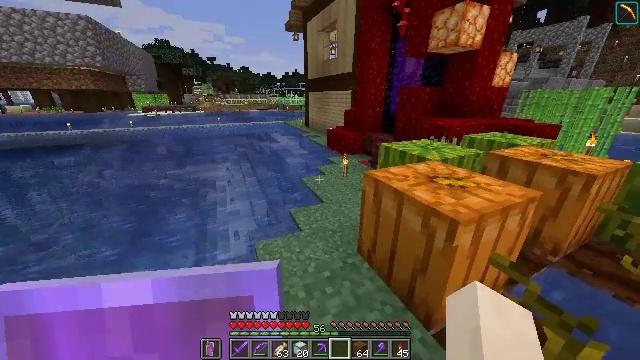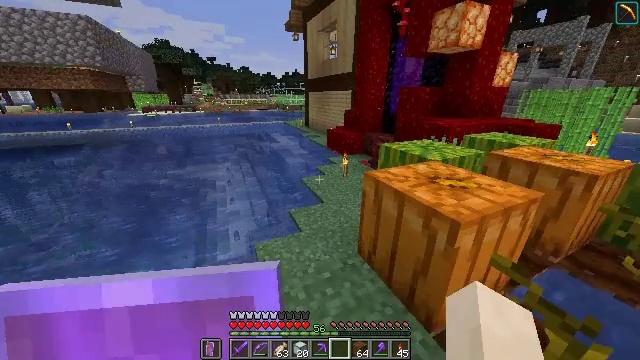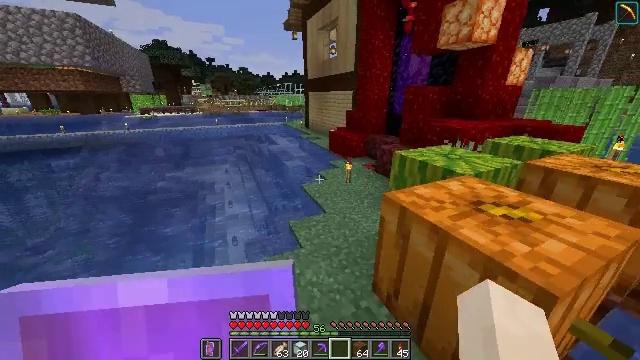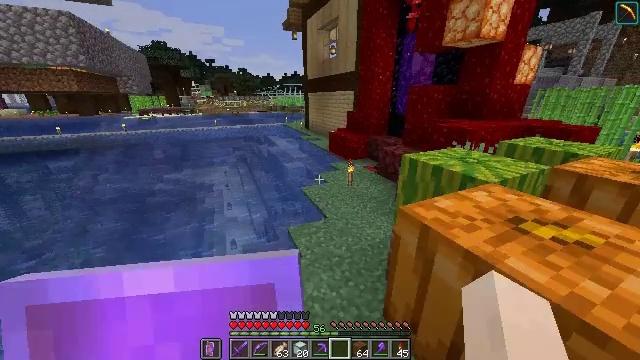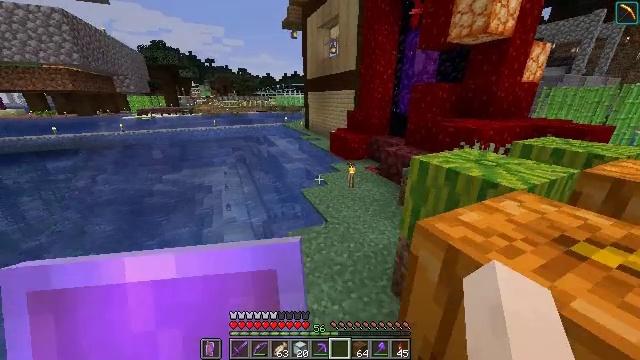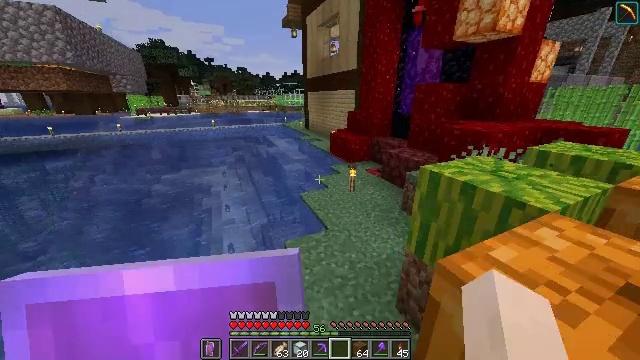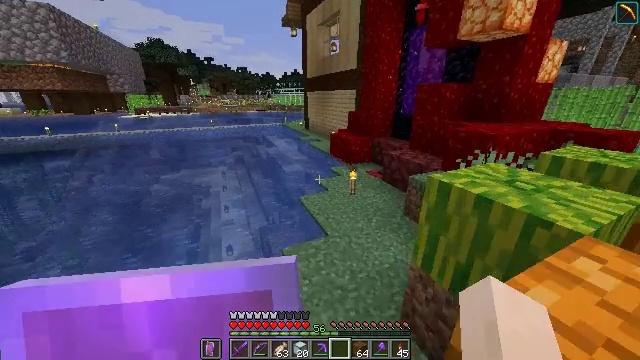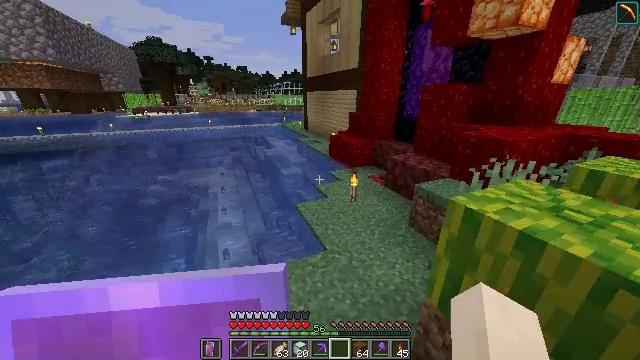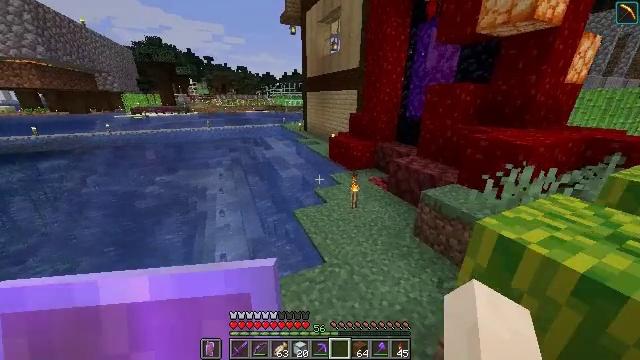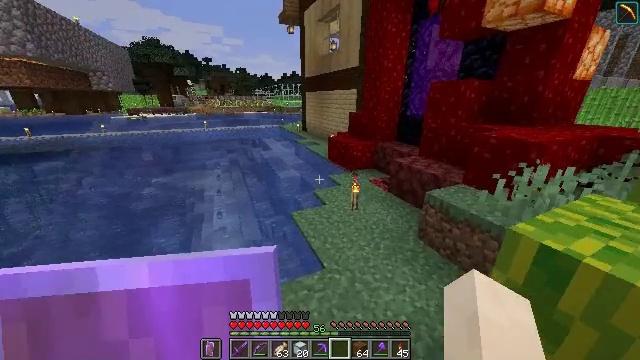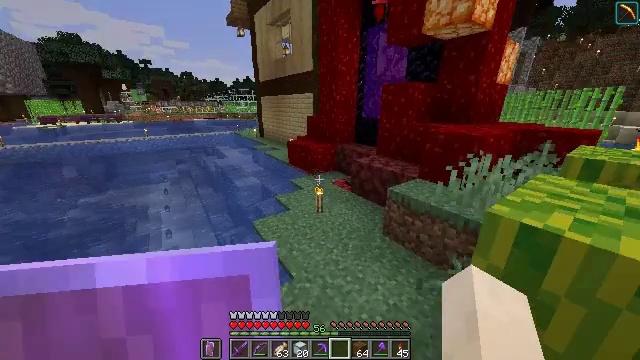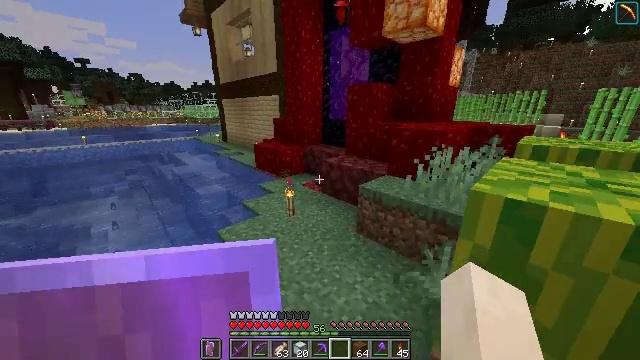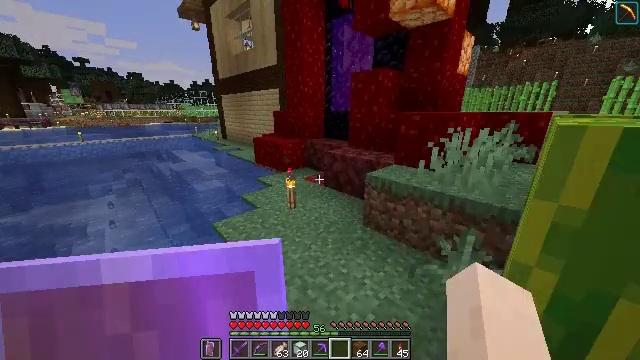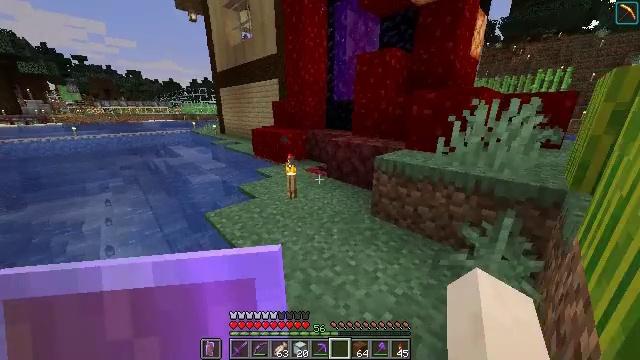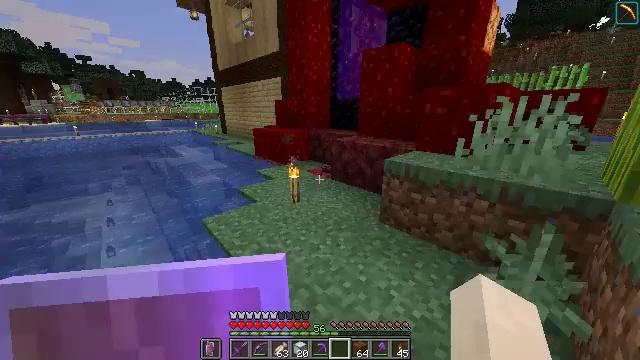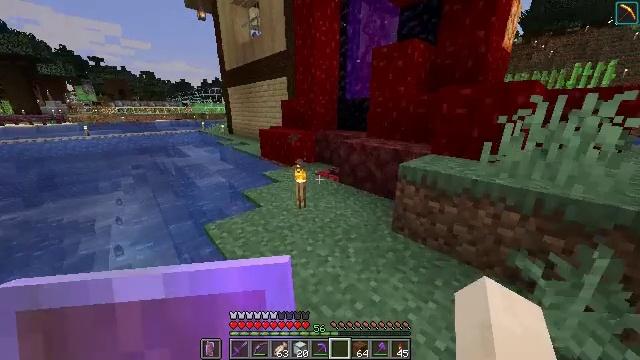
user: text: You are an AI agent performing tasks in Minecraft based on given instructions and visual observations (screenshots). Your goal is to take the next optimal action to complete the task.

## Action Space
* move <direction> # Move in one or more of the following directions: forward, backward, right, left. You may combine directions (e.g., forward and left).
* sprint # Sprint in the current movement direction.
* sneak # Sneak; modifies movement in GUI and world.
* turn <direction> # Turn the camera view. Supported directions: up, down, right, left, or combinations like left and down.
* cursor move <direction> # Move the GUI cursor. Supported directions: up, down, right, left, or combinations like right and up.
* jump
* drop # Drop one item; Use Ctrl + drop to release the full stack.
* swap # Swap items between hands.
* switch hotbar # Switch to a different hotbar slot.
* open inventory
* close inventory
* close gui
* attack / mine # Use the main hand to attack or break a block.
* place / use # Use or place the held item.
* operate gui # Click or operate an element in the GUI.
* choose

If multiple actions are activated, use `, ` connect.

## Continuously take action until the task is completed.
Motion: motion action
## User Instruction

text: Use the crafting table and brown wool to craft a brown carpet.
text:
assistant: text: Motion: move forward, sprint
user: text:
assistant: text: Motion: move forward, sprint
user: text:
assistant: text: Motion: move forward, sprint
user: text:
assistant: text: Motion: move forward, sprint
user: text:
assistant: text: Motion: move forward, sprint
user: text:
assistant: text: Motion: move forward, sprint
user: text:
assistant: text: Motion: move forward, sprint
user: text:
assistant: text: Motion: move forward, sprint
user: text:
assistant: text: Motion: move forward, sprint
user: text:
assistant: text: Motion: move forward, sprint, turn right and up
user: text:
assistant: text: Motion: move forward, sprint, turn right and up
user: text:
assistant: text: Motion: move forward, sprint
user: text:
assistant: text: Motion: move forward, sprint
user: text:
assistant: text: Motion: move forward, sprint
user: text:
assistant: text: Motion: move forward, sprint, turn left
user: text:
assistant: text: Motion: move forward, sprint, turn left
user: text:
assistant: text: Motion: move forward, sprint
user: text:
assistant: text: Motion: move forward, sprint
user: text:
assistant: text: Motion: move forward, sprint
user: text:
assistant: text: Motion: move forward, sprint
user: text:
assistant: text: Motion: move forward, sprint
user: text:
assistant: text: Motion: move forward, sprint
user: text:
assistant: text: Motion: move forward, sprint
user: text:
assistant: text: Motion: move forward, sprint
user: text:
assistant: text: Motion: move forward, sprint
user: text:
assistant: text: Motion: move forward, sprint
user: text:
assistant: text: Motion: move forward, sprint
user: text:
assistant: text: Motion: move forward, sprint
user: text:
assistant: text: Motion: move forward, sprint
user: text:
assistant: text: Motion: move forward, sprint